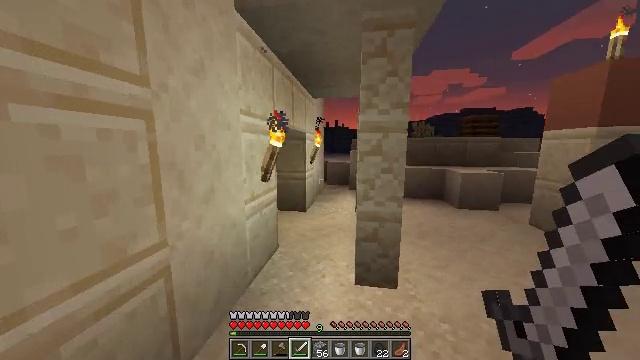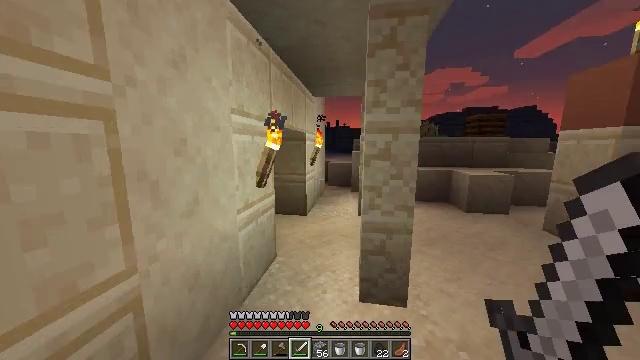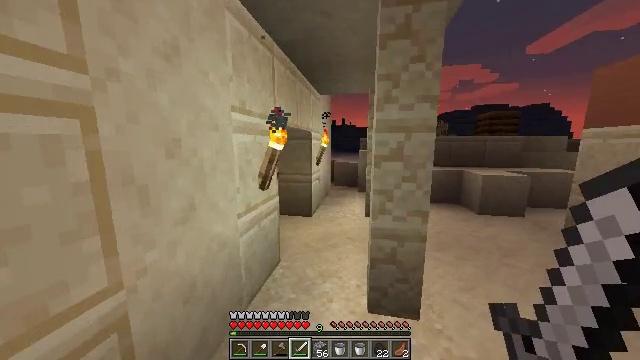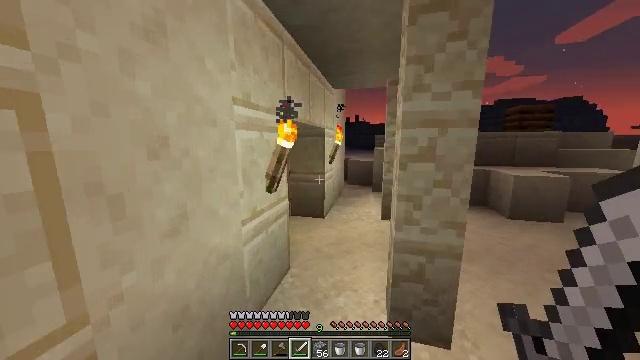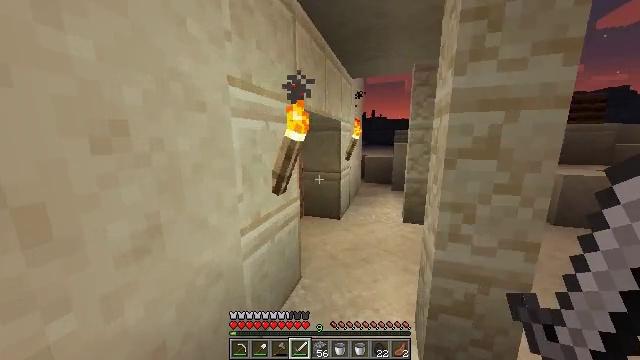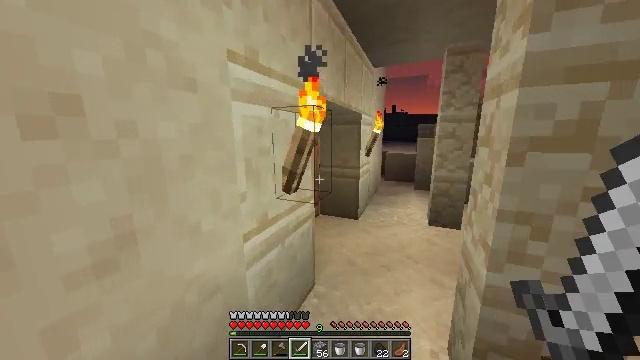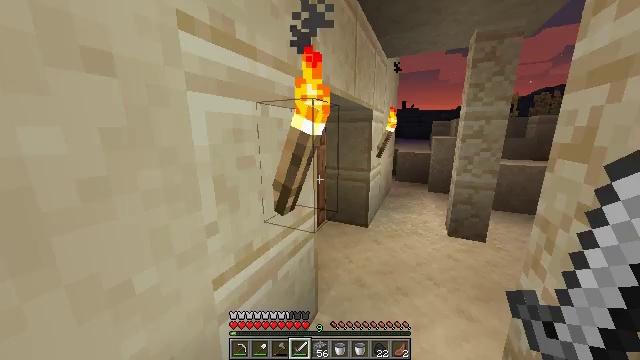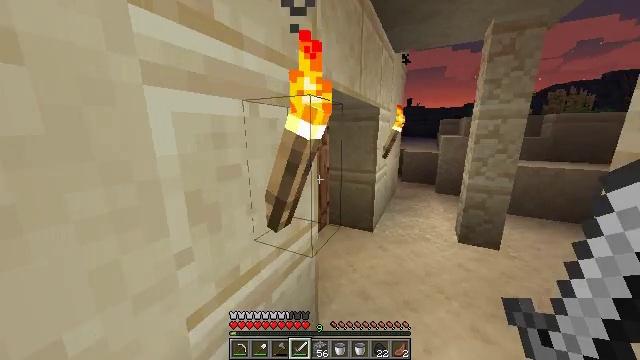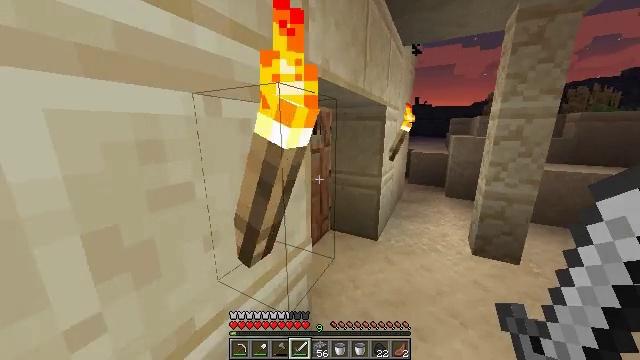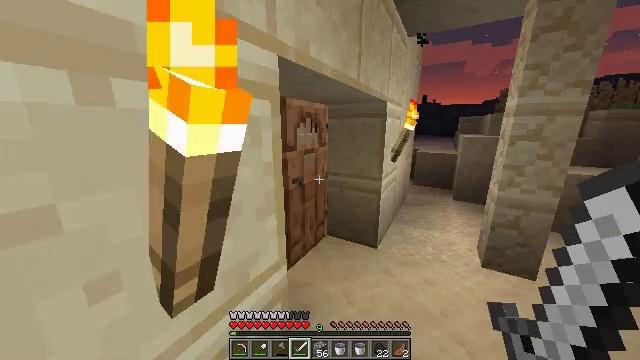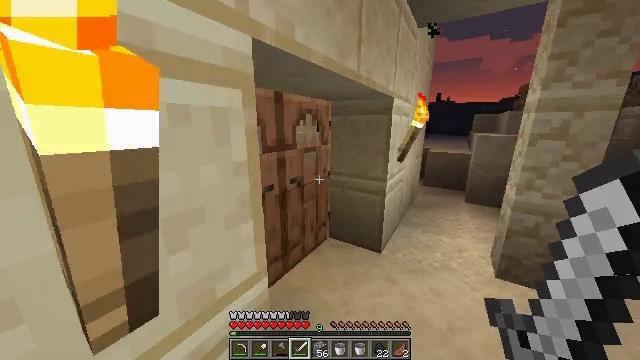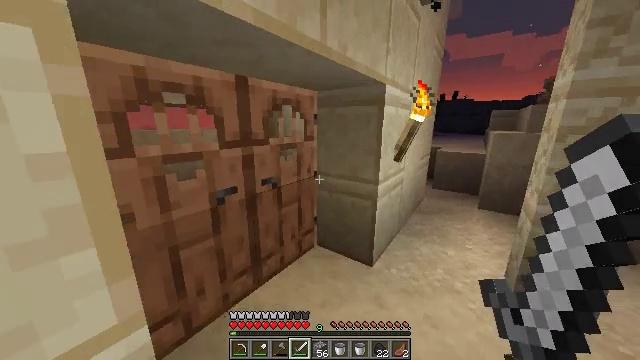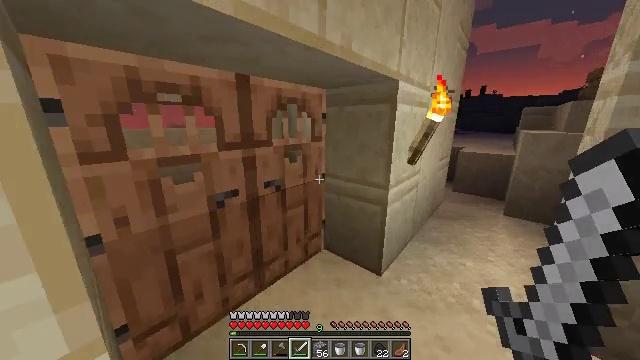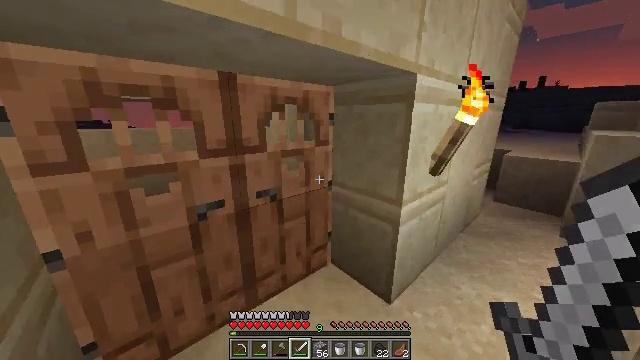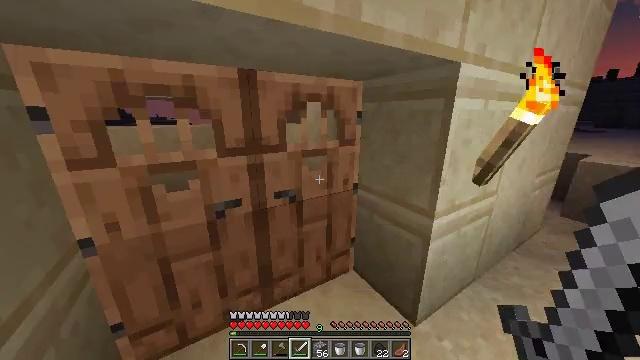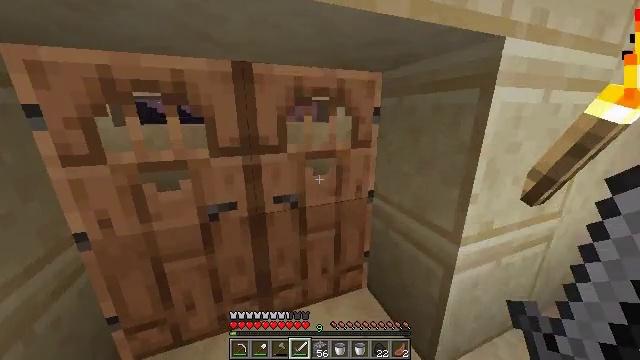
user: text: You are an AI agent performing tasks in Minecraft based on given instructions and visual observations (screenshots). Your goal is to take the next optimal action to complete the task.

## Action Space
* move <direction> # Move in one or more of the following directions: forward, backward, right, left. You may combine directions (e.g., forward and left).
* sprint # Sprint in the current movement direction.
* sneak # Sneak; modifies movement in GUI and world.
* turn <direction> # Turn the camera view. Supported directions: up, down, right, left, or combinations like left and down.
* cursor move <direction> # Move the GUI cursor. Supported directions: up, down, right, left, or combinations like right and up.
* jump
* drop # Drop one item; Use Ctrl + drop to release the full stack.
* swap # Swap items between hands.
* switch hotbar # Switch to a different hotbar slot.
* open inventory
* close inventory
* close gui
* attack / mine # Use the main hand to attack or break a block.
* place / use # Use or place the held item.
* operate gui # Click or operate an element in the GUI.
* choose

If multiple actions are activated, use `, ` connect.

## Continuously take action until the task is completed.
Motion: motion action
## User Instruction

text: Collect clay by holding down the left mouse button.
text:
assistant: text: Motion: move forward, sprint
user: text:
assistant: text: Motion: move forward, sprint, turn left
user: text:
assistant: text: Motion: move forward, sprint, turn left
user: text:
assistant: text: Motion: move forward, sprint, turn left and down
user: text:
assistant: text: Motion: move forward, sprint, turn left and down
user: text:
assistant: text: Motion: move forward, sprint, turn left
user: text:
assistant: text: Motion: move forward, sprint, turn left
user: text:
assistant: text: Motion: move forward and move right, sprint, turn left
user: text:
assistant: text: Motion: move forward and move right, sprint, turn left
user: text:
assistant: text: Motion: move forward and move right, sprint, turn left
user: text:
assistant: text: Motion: move forward and move right, sprint, turn left
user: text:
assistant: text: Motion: move forward and move right, sprint, turn left
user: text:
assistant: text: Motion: move forward and move right, sprint, turn left
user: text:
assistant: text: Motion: move forward and move right, sprint, turn left
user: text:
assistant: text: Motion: move forward and move right, sprint, turn left
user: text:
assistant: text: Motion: move forward, sprint, turn left, use / place
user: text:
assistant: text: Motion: move forward, sprint, turn left, use / place
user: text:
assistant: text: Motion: move forward, sprint, use / place
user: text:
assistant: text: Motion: move forward, sprint
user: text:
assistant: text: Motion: move forward, sprint
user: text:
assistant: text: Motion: move forward, sprint, turn left
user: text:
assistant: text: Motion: move forward, sprint, turn left
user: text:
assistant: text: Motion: move forward, sprint, turn left
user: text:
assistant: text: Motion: move forward, sprint, turn left and down
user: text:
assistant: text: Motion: move forward, sprint, turn left and down
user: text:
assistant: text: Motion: move forward, sprint, turn left and down
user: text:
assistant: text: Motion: move forward, sprint, turn left and down
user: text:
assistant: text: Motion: move forward, sprint, turn left and down
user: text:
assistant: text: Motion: move forward, turn left
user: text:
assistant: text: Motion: turn left and down